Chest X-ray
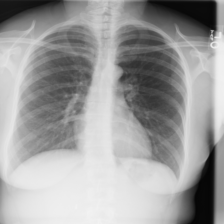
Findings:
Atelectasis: negative
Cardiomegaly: negative
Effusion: negative
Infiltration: negative
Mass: negative
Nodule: negative
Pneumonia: negative
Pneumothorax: negative
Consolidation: negative
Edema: negative
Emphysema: negative
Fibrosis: negative
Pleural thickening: negative
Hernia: negative